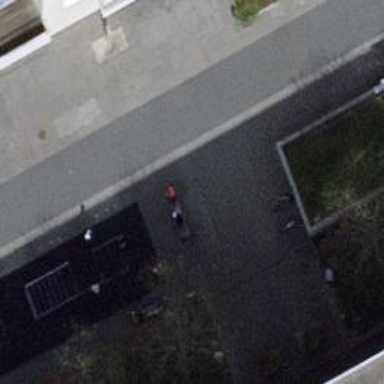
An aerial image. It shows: Bench.